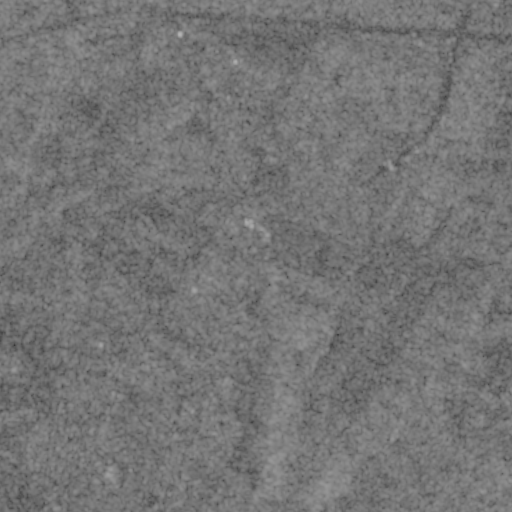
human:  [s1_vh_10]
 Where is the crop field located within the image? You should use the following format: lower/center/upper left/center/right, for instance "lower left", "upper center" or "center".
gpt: The crop field is located in the center of the image.
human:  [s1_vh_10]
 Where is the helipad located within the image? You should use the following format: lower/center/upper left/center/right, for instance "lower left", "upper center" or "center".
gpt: The helipad is located in the center of the image.
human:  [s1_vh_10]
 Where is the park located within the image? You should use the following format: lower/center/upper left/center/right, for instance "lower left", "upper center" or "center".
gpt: The park is located in the upper center of the image.
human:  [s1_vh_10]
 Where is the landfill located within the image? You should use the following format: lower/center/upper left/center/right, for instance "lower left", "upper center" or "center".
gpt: There is no landfill in the image.

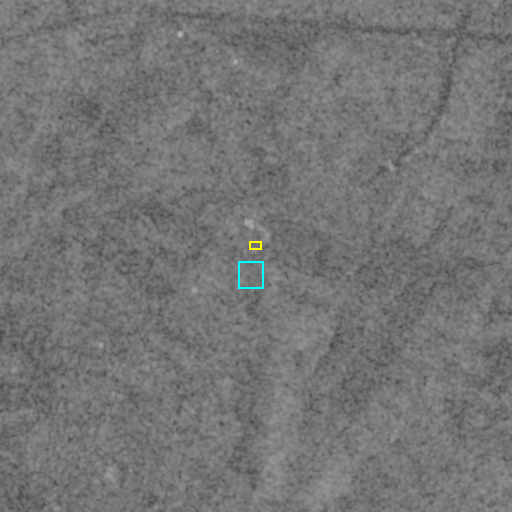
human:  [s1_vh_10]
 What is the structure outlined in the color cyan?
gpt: The structure outlined in cyan is a crop field.
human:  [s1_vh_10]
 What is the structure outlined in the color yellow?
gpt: The structure outlined in yellow is a park.
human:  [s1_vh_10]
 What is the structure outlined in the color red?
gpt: There is no red outline.